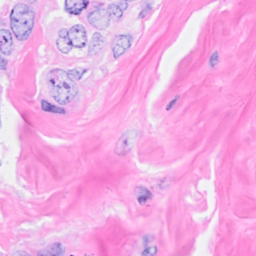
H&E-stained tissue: Breast